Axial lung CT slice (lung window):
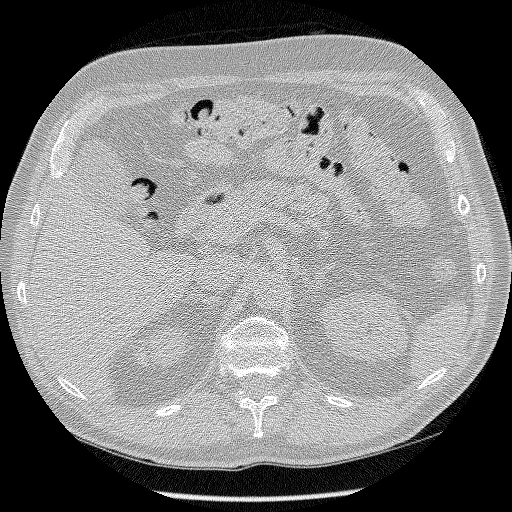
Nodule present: no